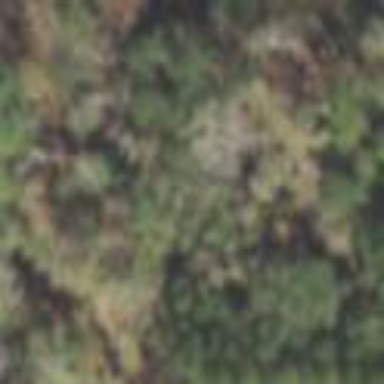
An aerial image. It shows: Mixed woodland area with various types of leaves.